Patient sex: M
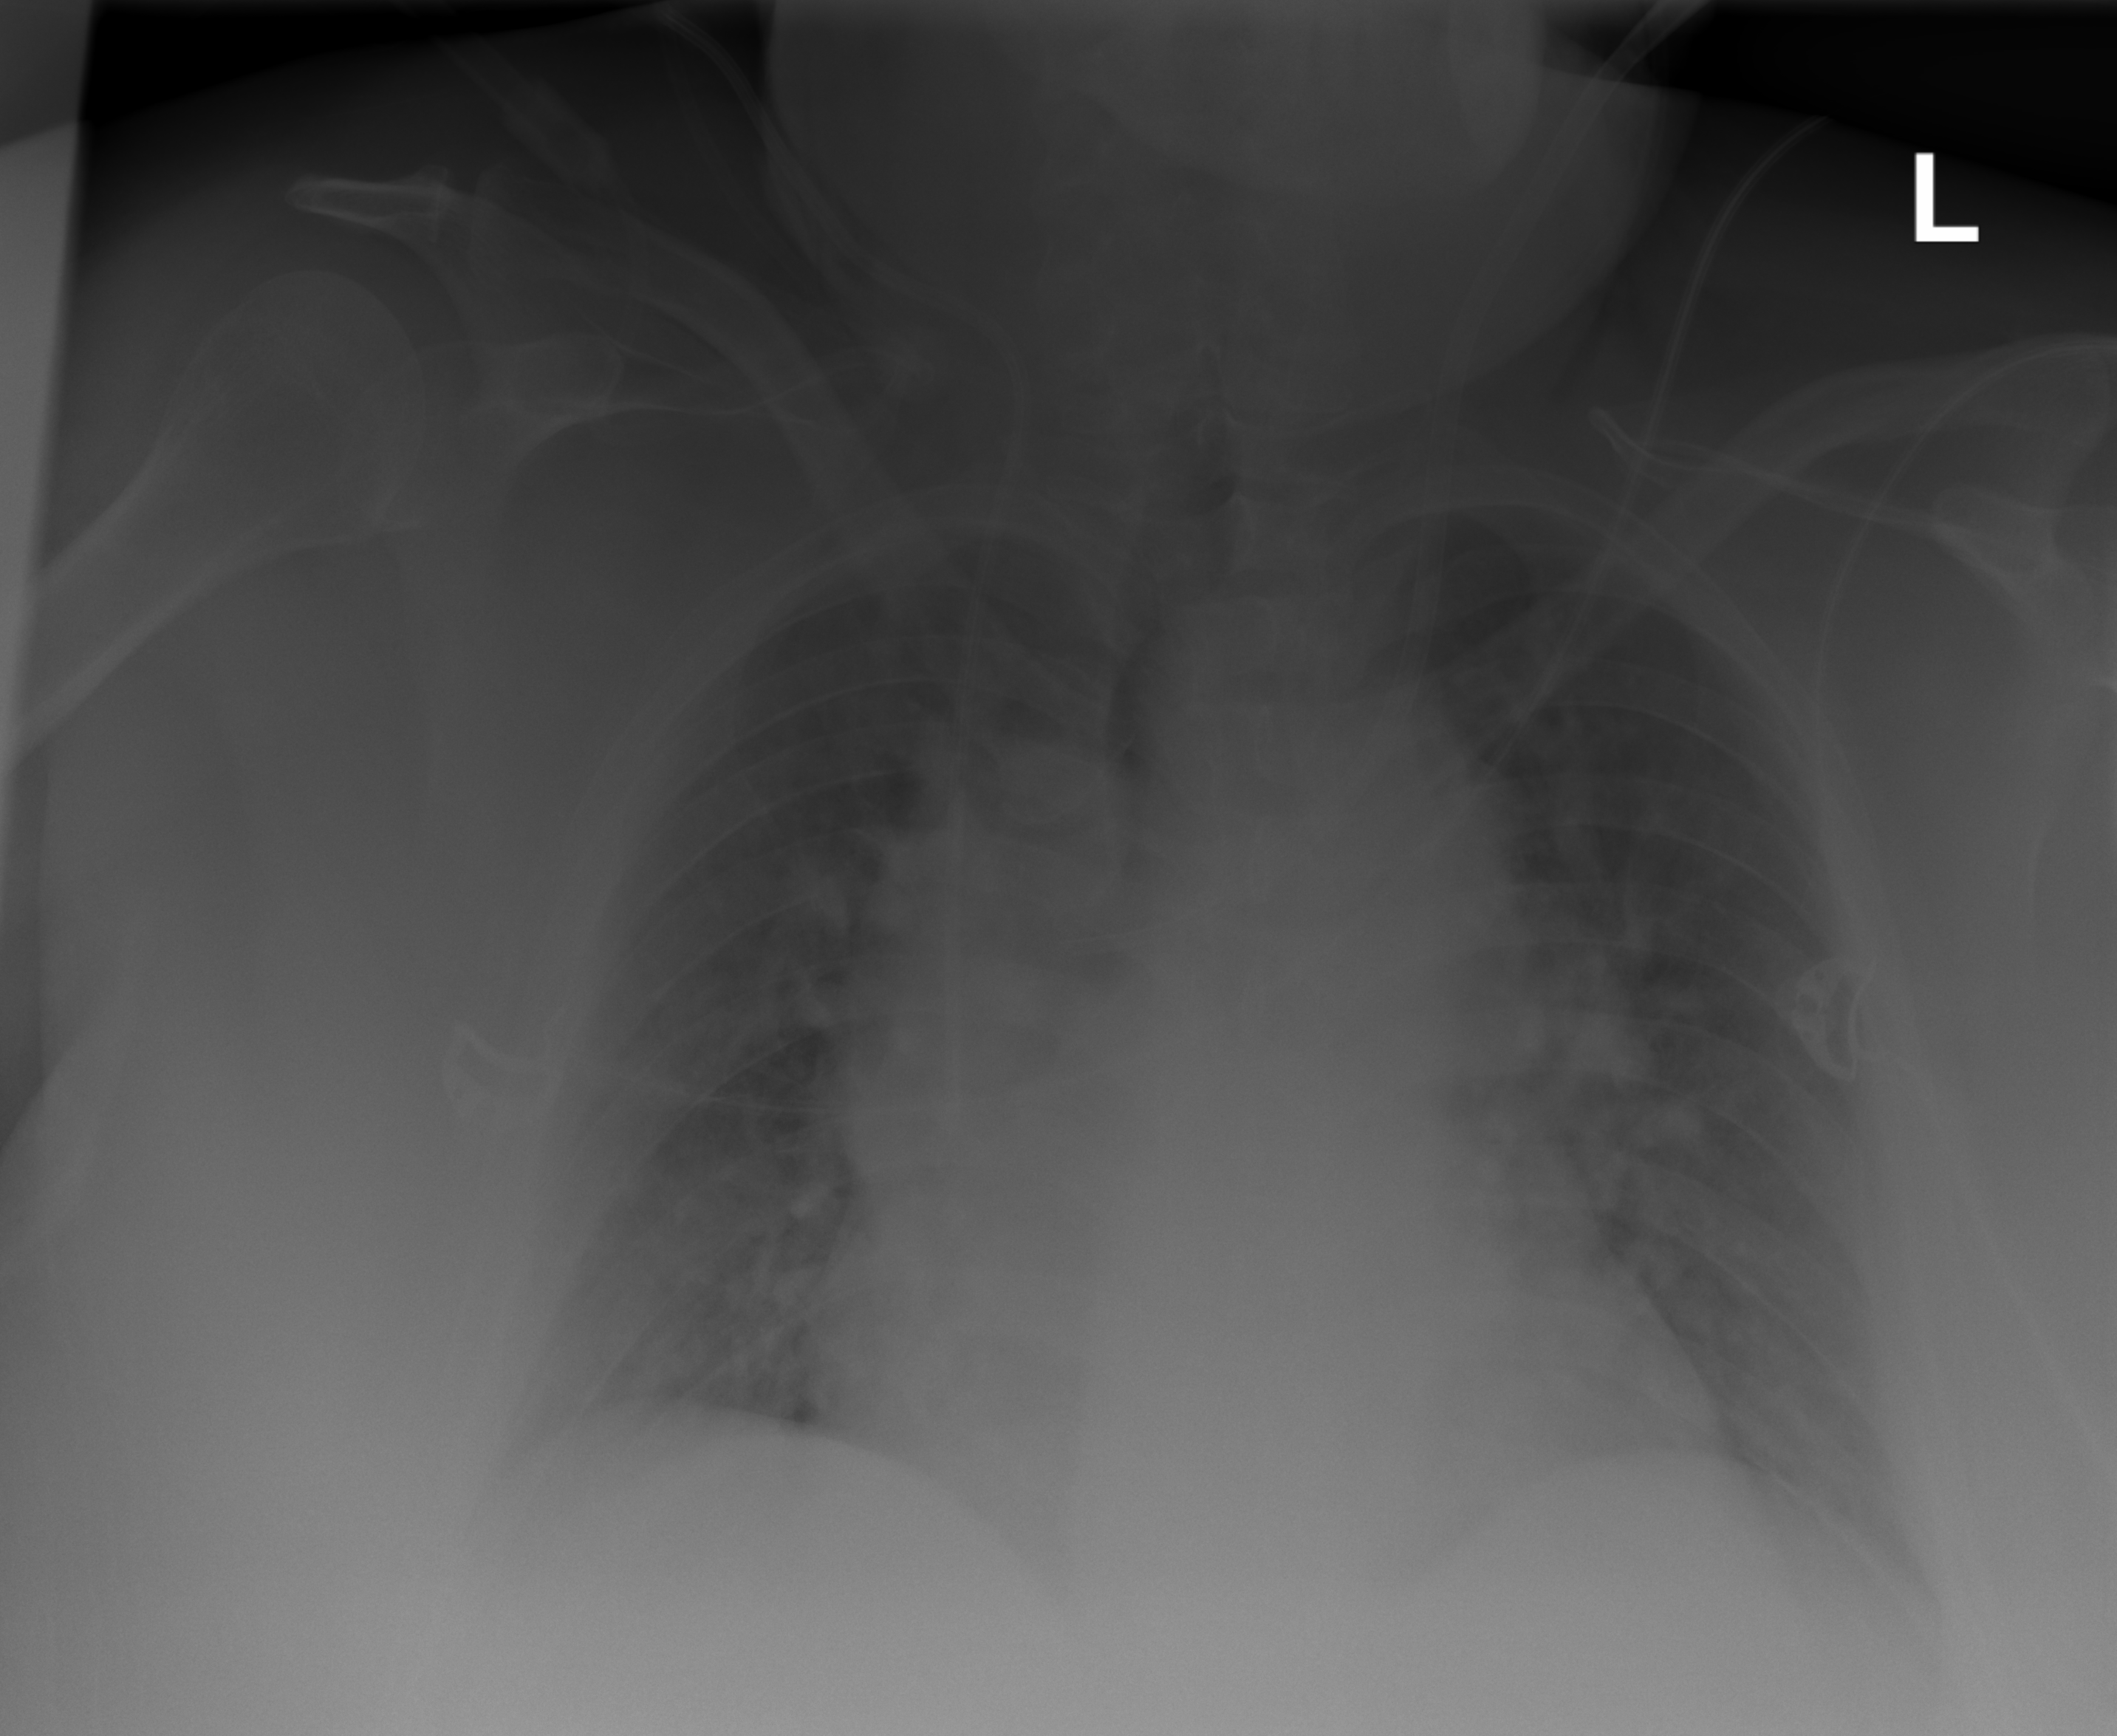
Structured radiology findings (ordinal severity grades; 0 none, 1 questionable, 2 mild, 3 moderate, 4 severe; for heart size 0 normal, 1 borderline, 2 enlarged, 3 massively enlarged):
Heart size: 2
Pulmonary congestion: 3
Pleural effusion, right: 2
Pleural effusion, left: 2
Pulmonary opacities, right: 0
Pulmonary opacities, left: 0
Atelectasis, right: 0
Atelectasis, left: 0